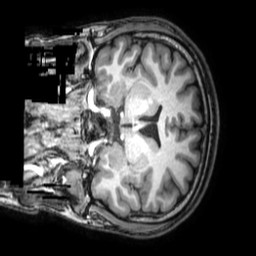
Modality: T1w
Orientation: coronal
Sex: male
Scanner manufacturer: philips
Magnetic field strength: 3 T
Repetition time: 0.008116 s
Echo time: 0.00371 s